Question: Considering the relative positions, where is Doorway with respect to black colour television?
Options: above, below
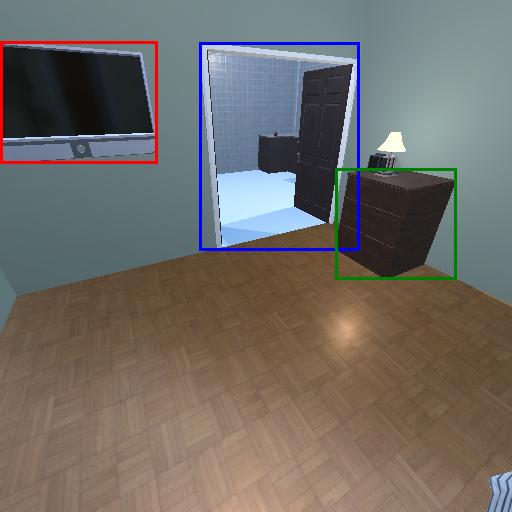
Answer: above